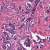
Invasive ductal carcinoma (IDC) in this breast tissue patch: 1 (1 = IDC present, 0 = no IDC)